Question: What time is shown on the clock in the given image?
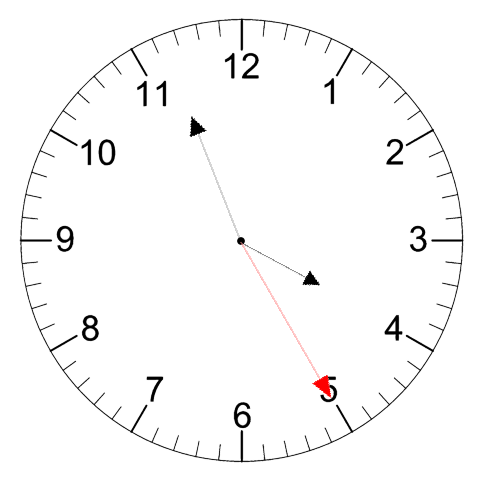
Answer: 03:56:25